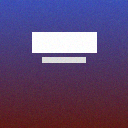
Screen state: on